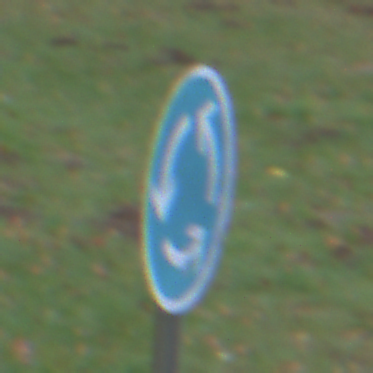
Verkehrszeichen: Kreisverkehr
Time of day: SunriseSunset
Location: Outdoor (Nature)
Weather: PartlyCloudy
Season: Autumn
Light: Natural